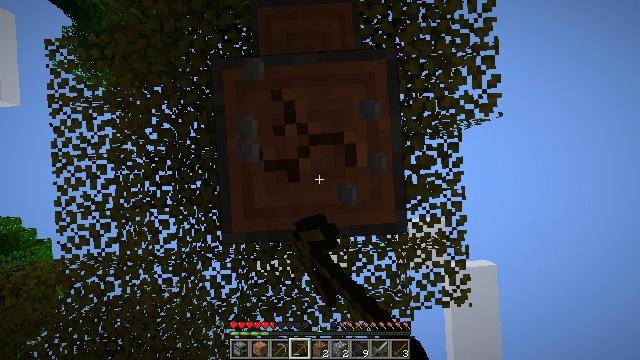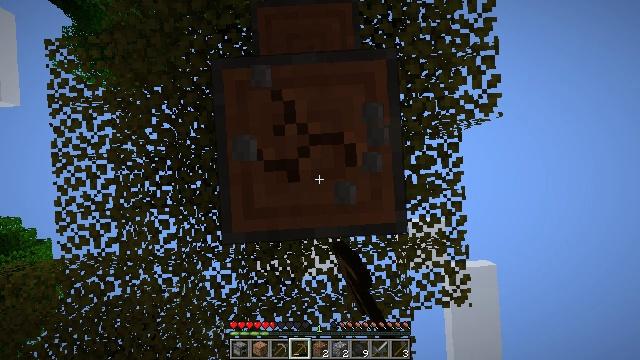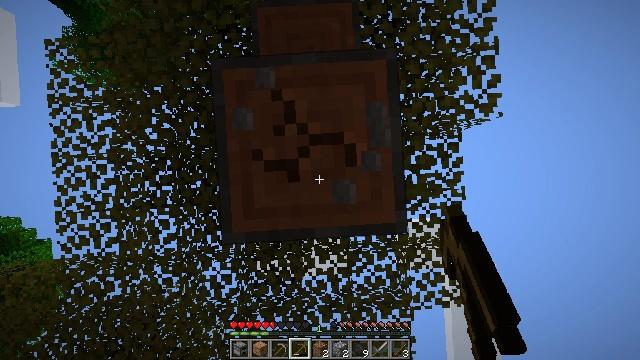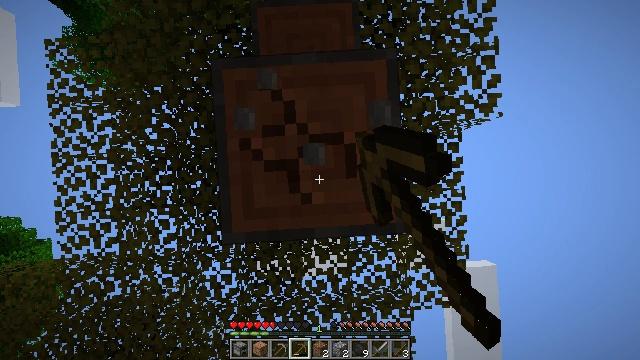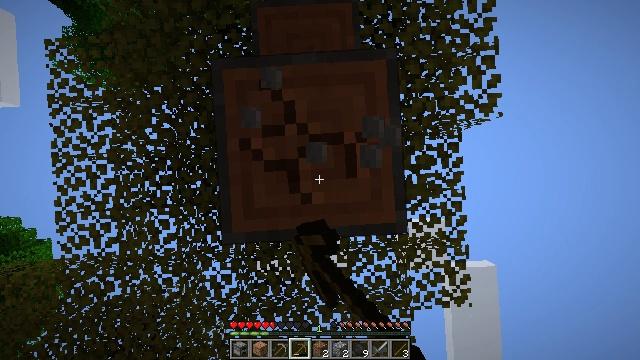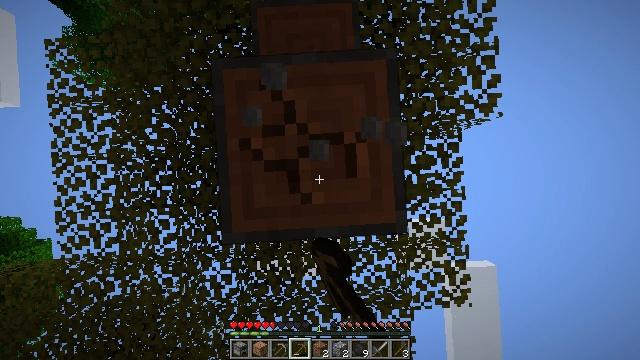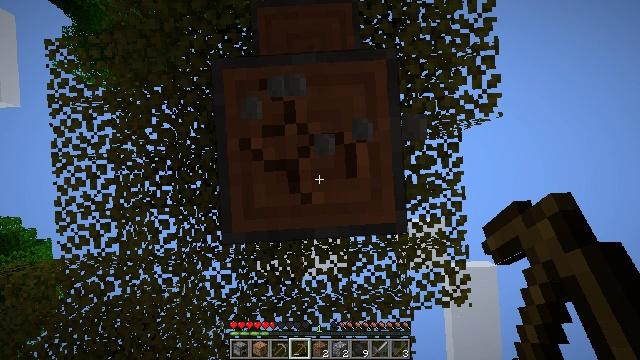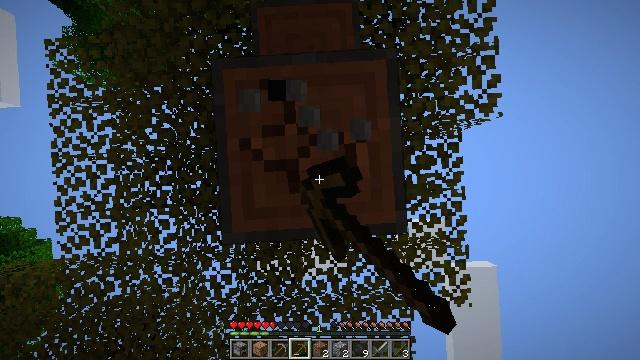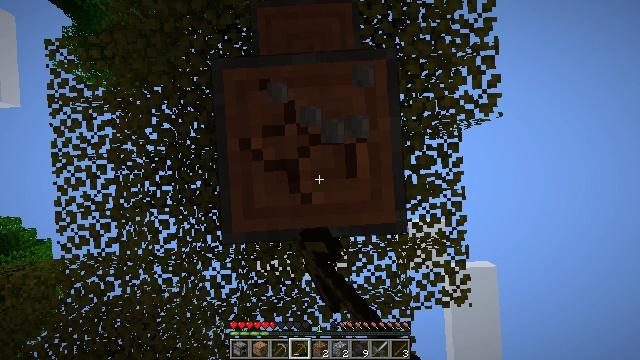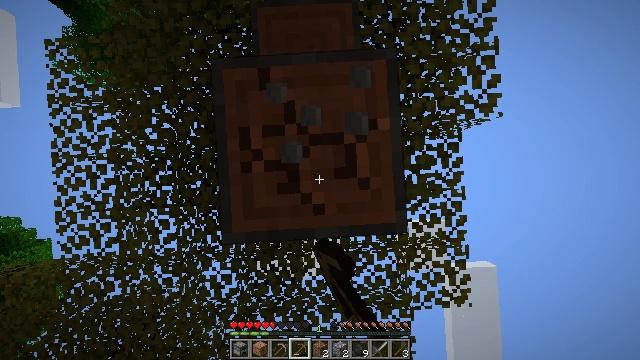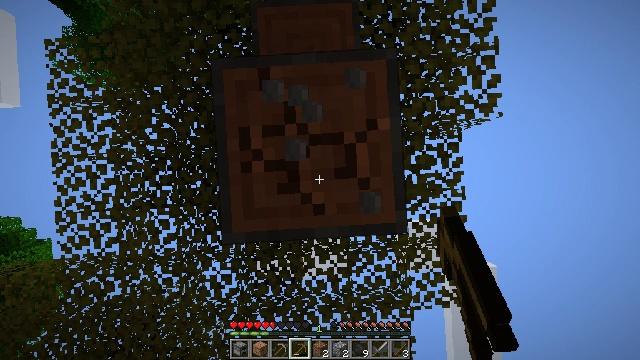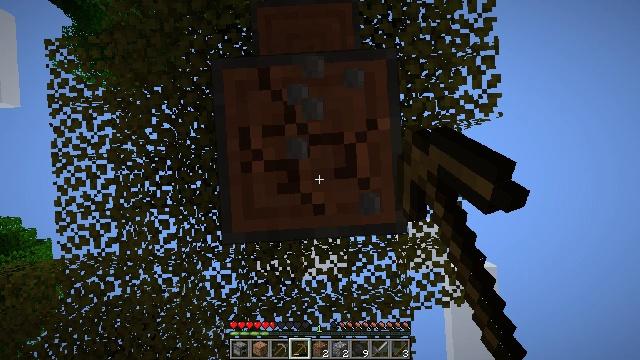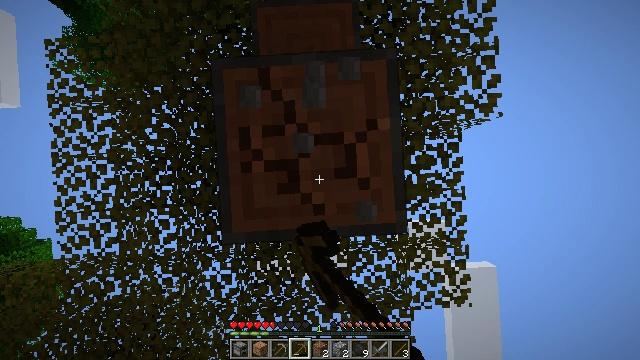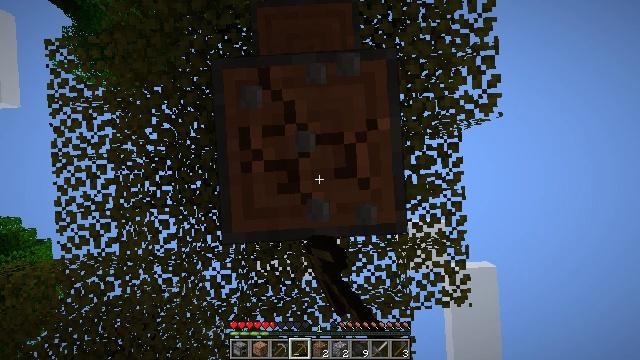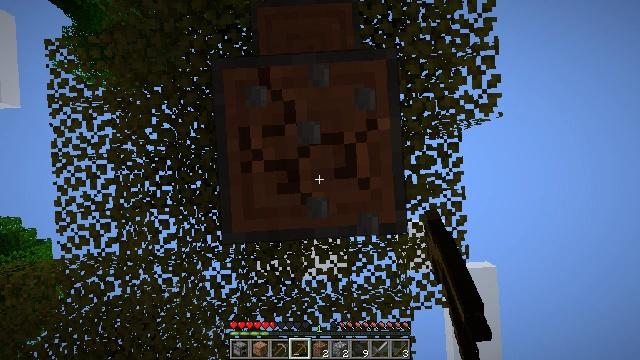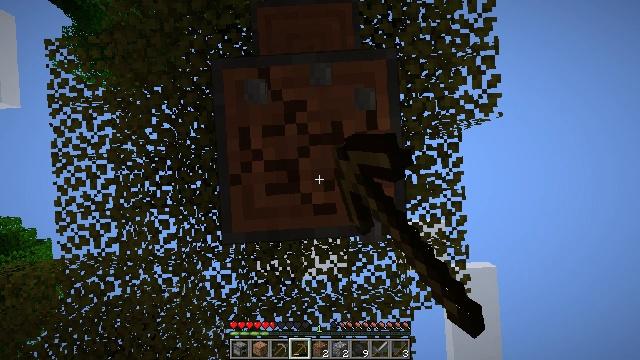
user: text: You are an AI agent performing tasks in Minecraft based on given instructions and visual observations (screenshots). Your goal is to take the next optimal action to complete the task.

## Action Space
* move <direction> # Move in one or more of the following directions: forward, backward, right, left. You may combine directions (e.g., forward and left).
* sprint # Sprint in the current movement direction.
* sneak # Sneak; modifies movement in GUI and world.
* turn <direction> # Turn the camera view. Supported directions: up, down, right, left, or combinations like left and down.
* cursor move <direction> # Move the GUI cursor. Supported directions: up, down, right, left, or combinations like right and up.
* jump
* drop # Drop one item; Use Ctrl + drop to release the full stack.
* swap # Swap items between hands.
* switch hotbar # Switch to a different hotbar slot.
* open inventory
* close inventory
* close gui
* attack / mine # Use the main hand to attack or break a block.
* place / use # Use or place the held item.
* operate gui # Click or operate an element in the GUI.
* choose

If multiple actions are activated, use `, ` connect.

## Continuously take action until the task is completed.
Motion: motion action
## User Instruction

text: Chop down the acacia log.
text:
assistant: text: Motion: attack / mine
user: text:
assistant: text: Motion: attack / mine
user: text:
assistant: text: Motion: attack / mine
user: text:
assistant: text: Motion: attack / mine
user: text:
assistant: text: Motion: attack / mine
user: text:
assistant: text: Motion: attack / mine
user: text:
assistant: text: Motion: attack / mine
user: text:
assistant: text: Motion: attack / mine
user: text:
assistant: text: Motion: attack / mine
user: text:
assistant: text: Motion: attack / mine
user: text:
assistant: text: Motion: attack / mine
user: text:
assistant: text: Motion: attack / mine
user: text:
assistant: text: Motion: attack / mine
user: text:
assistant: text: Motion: attack / mine
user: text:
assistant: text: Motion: attack / mine
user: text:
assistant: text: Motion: attack / mine
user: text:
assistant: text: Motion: attack / mine
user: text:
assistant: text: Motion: attack / mine
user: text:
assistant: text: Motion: attack / mine
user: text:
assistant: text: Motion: attack / mine
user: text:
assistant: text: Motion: attack / mine
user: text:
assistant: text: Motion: attack / mine
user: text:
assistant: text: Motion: attack / mine
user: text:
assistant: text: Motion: attack / mine
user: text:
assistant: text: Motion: attack / mine
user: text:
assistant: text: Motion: attack / mine
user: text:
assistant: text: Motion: attack / mine
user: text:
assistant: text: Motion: attack / mine
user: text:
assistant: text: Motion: attack / mine
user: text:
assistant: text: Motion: attack / mine